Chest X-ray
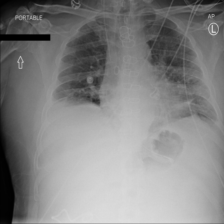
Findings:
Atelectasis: positive
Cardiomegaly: negative
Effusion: negative
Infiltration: positive
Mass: negative
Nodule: negative
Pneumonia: negative
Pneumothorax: negative
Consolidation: negative
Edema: negative
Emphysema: negative
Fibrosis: negative
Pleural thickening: negative
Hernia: negative